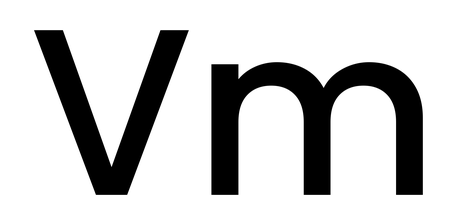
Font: Poppins-Medium